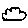
Label: cloud